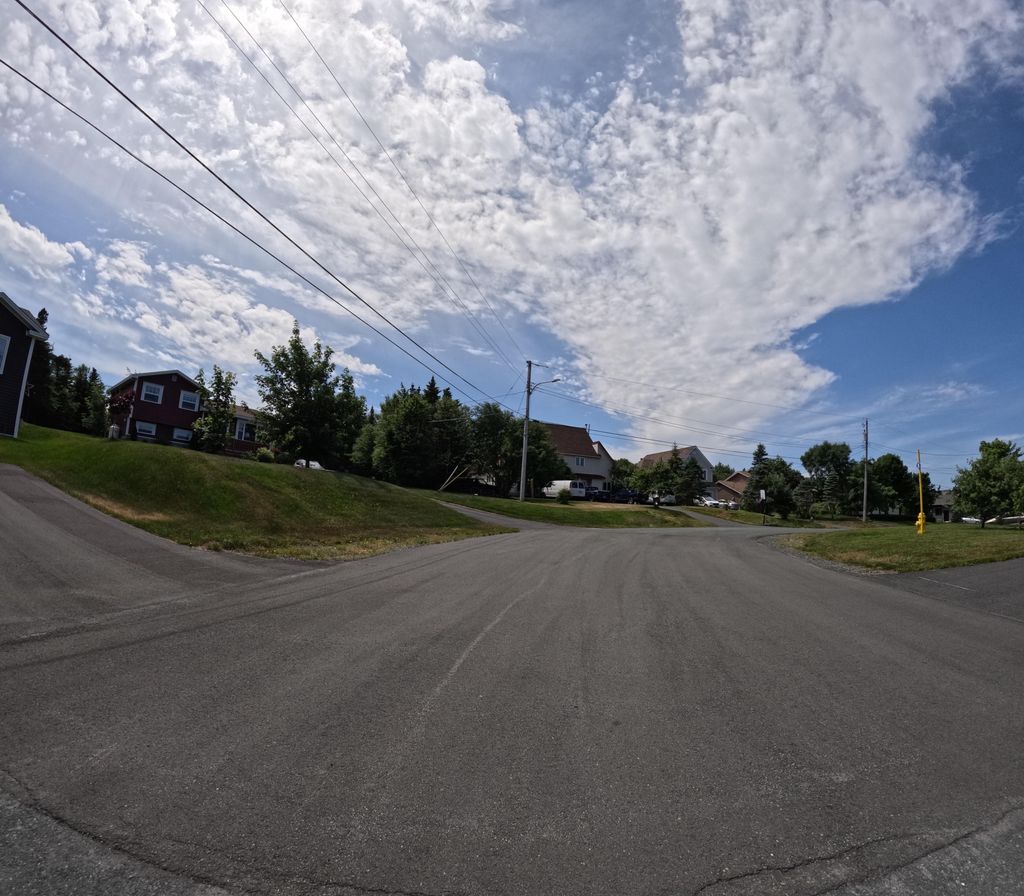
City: st_johns